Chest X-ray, AP view. Patient: 56 years old, sex M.
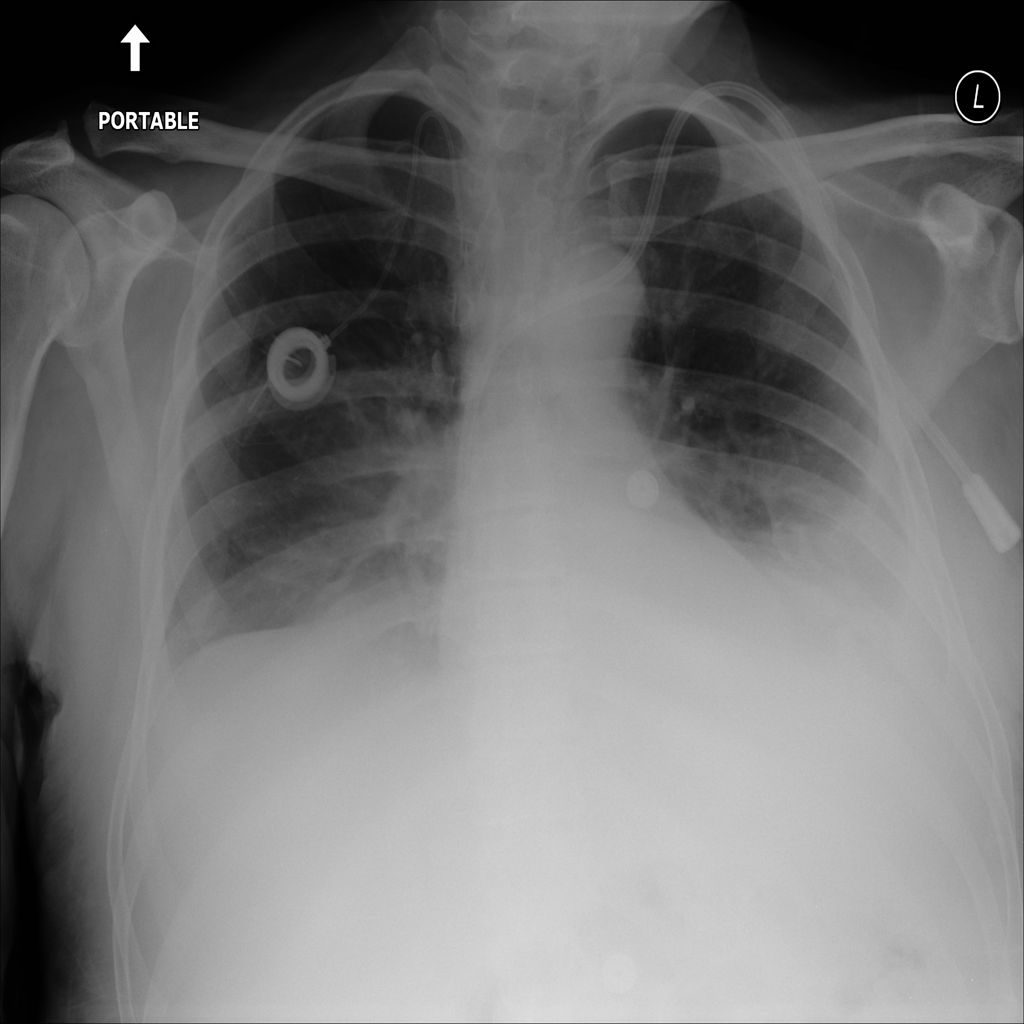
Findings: Atelectasis, Consolidation